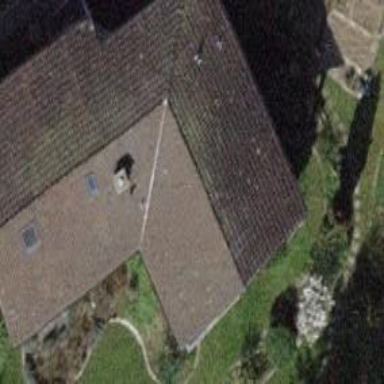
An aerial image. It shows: Detached building.